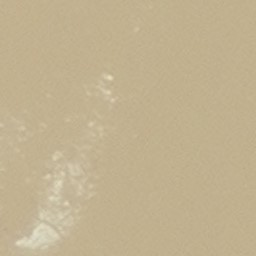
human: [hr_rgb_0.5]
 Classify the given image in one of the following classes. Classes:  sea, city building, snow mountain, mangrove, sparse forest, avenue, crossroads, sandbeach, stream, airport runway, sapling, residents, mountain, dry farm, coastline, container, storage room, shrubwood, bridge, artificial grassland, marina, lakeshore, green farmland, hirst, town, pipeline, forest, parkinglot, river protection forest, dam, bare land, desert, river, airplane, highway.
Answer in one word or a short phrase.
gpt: desert